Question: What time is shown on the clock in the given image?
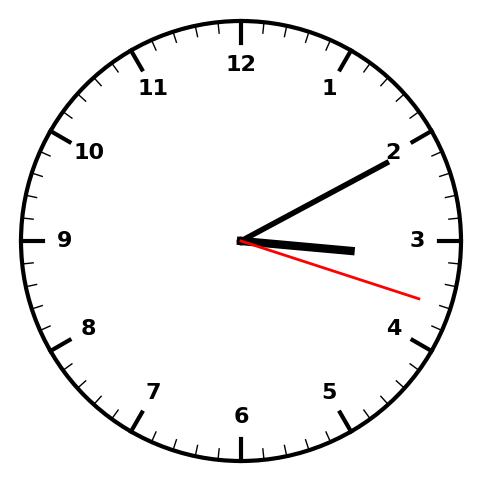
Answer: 03:10:18